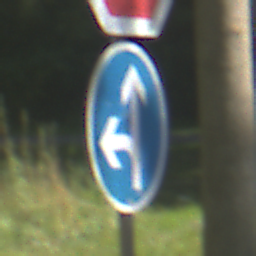
Verkehrszeichen: VorgeschriebeneFahrtrichtungGeradeausOderLinks
Zusatzzeichen oben: Stop
Umgebung: Outdoor, RoadRail
Tageszeit: Midday
Wetter: Clear
Licht: Natural
Jahreszeit: NotSpecified
Kontrast: HighContrast